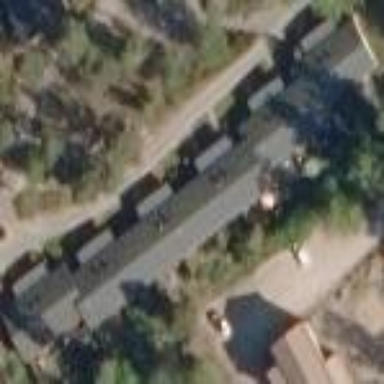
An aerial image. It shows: Terrace building.